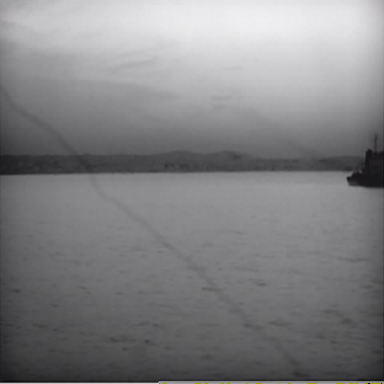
There is a liner in the infrared image.